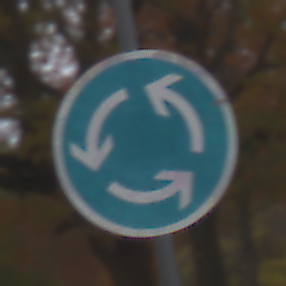
Verkehrszeichen: Kreisverkehr
Umgebung: Outdoor, Nature
Tageszeit: Midday
Wetter: Overcast
Licht: Natural
Jahreszeit: Autumn
Kontrast: LowContrast